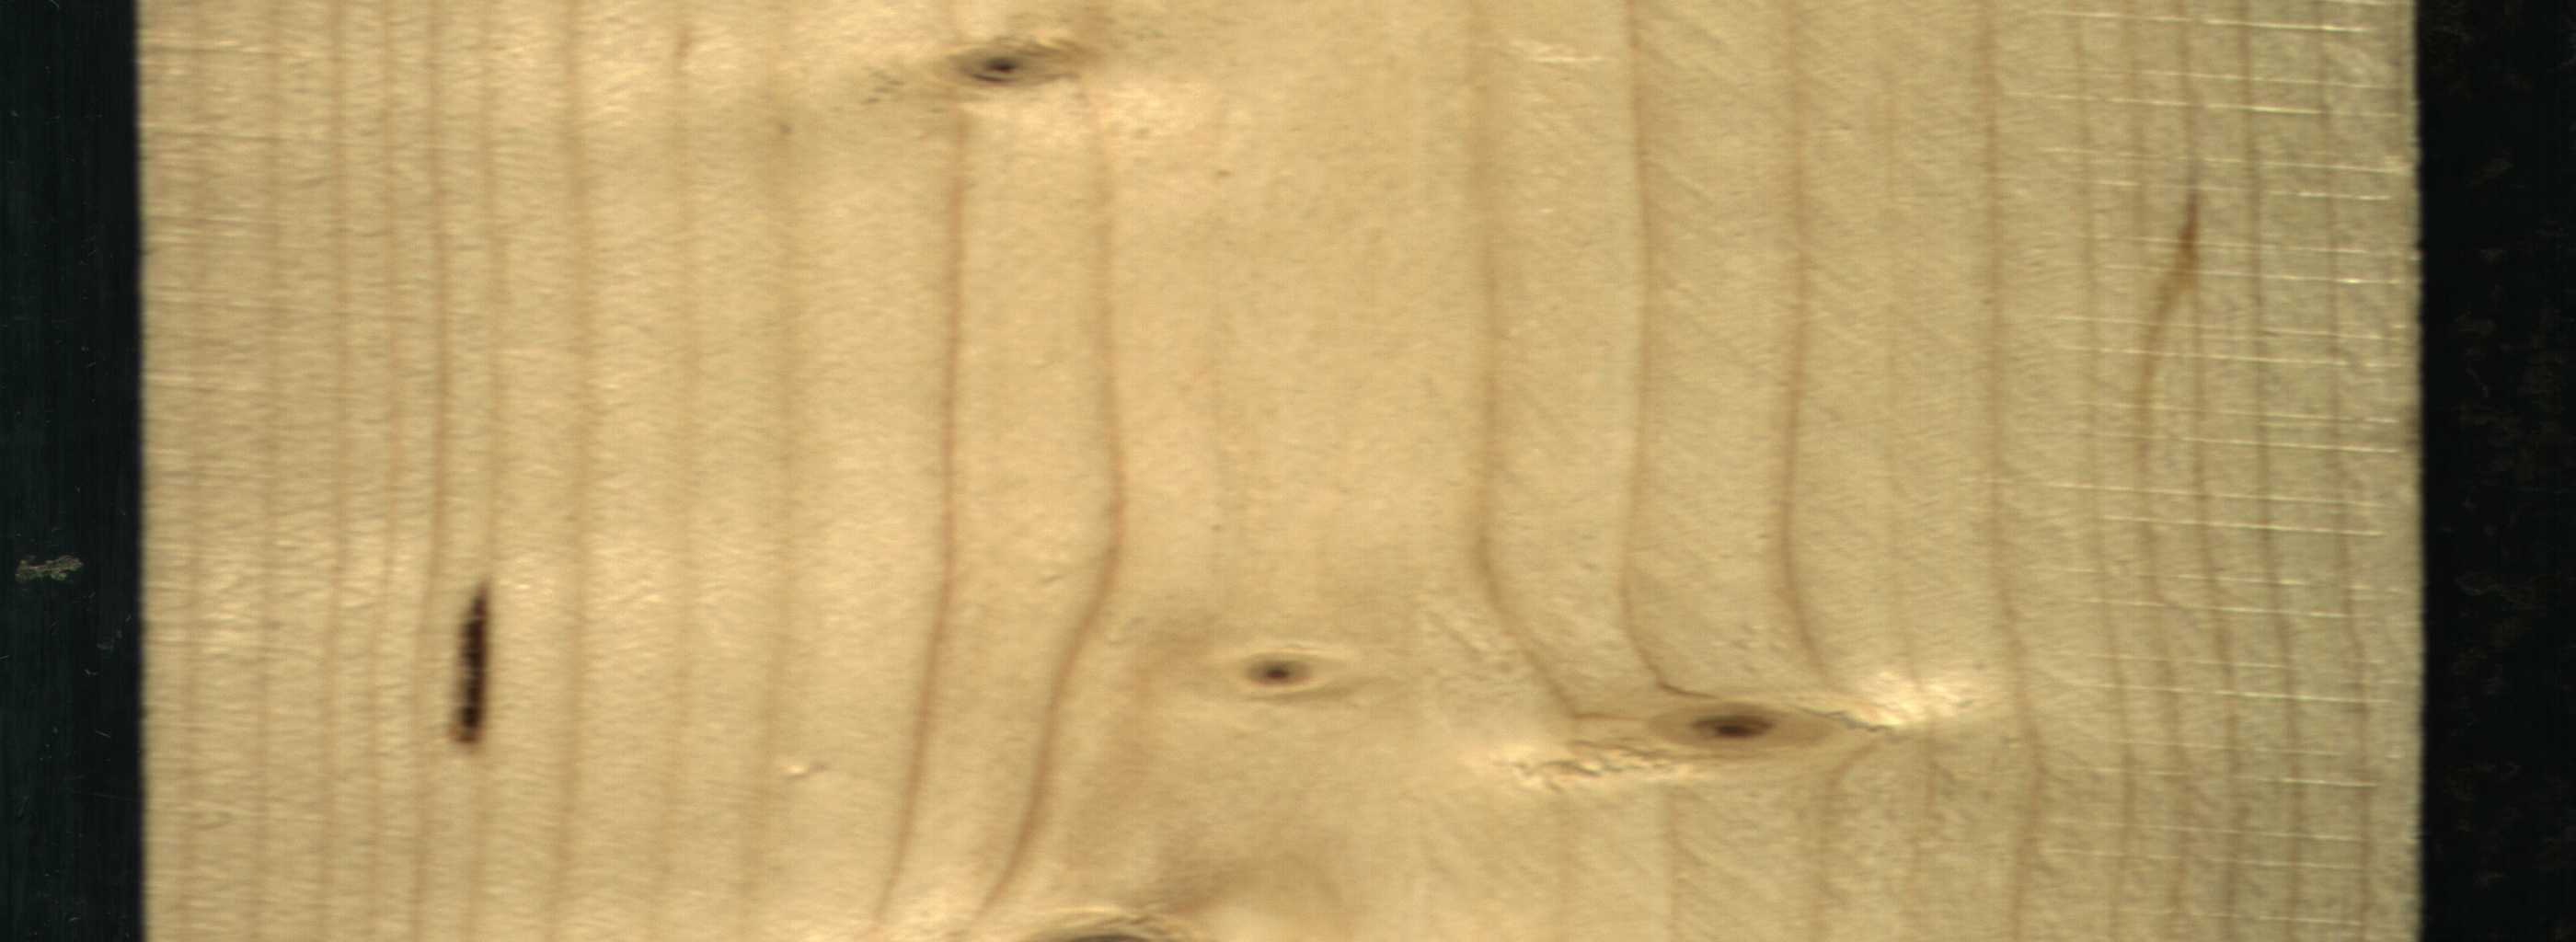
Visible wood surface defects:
resin
resin
Live_Knot
Live_Knot
Live_Knot